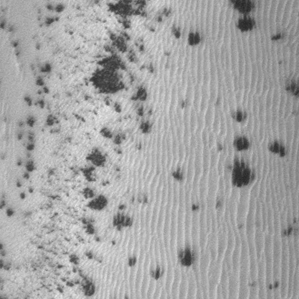
Label: frost